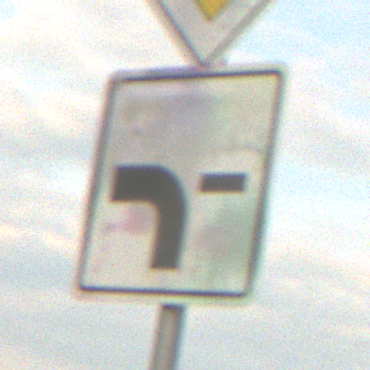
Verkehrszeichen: VerlaufVorfahrtsstrasse6
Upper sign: Vorfahrtsstrasse
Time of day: SunriseSunset
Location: Outdoor (RoadRail)
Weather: PartlyCloudy
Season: NotSpecified
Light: Natural